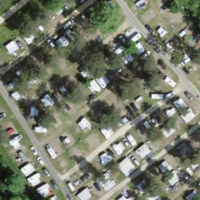
EUNIS habitat code: 53
Species observed at this site:
Plantago major